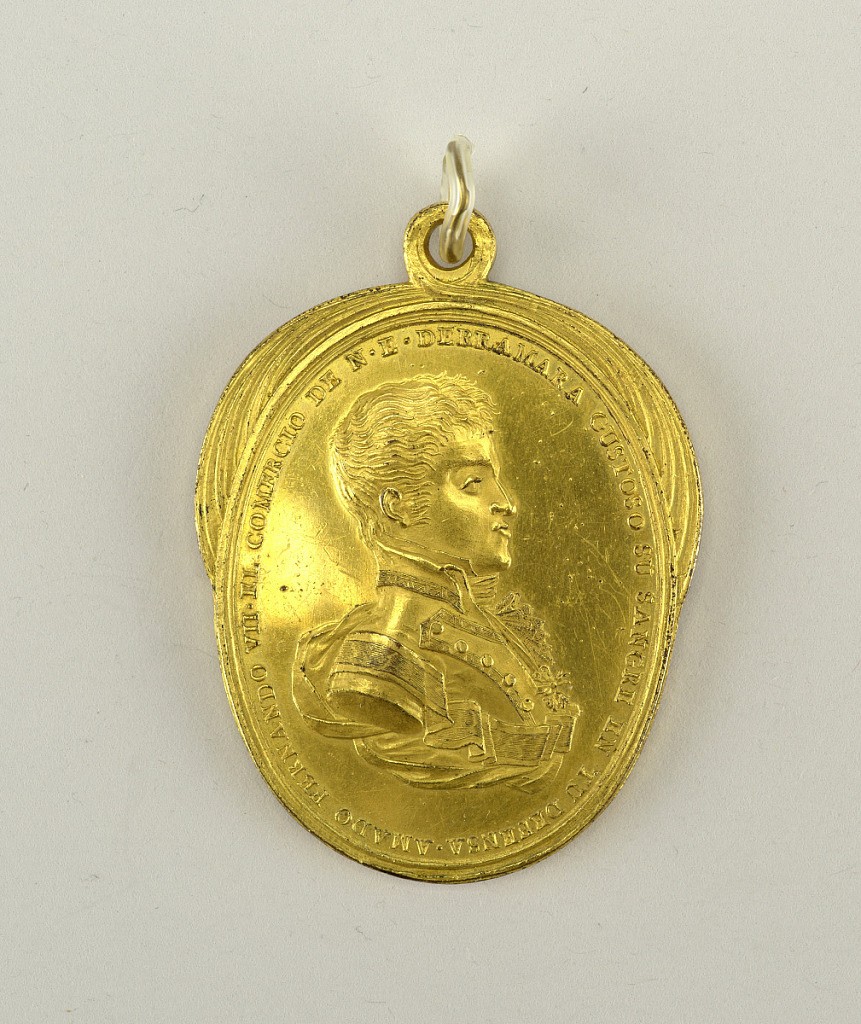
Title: Medal
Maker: Thomas Suria
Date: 1809
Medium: Gilt bronze
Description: Front with portrait bust of Ferdinand VII of Spain, commemorated as the protector of commerce in Mexico.